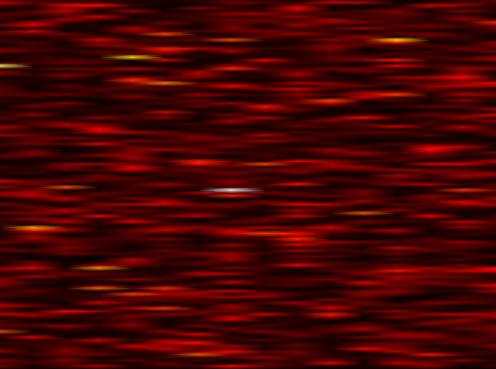
Label: FOFDM